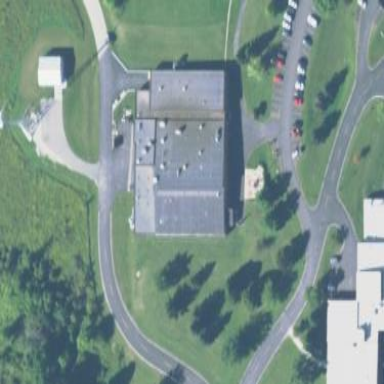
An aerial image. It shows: College building.